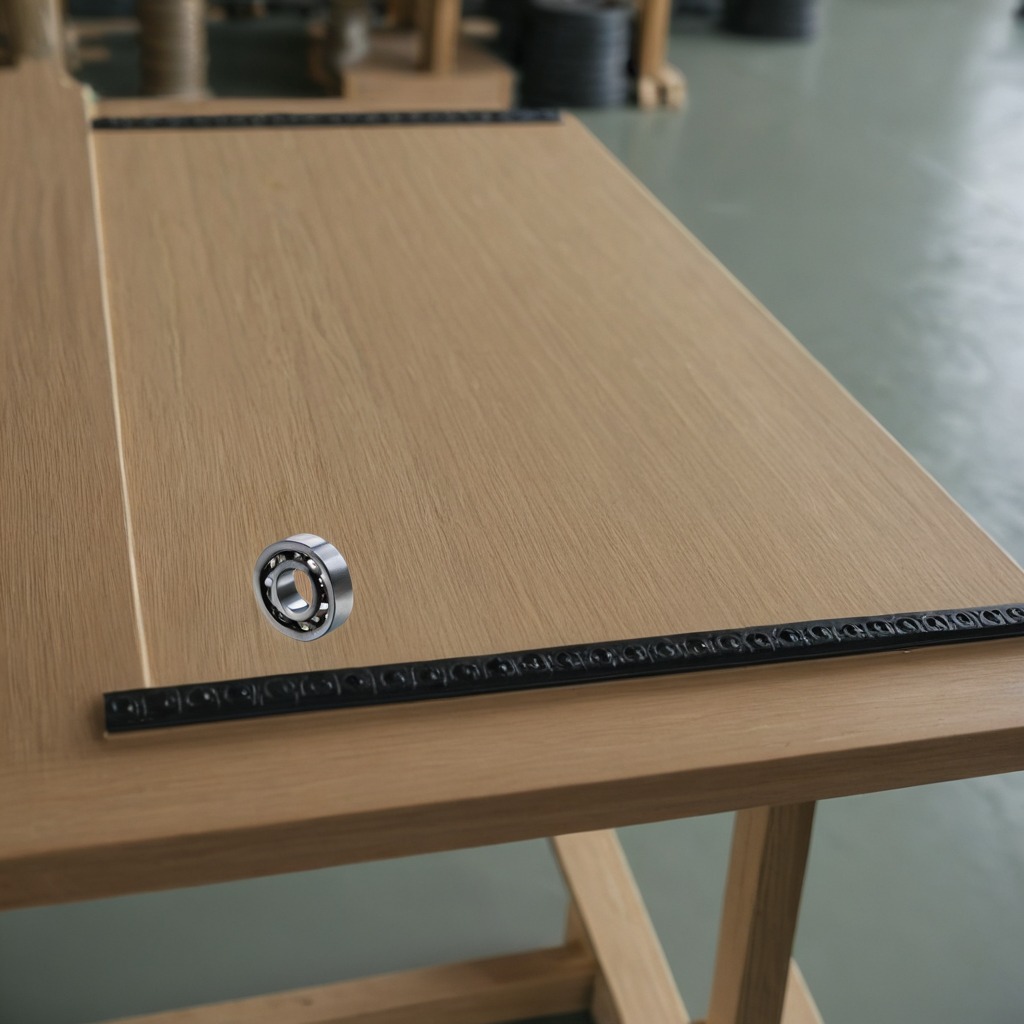
A metal ball bearing is lying on a workbench inside a coastal fishing gear workshop.